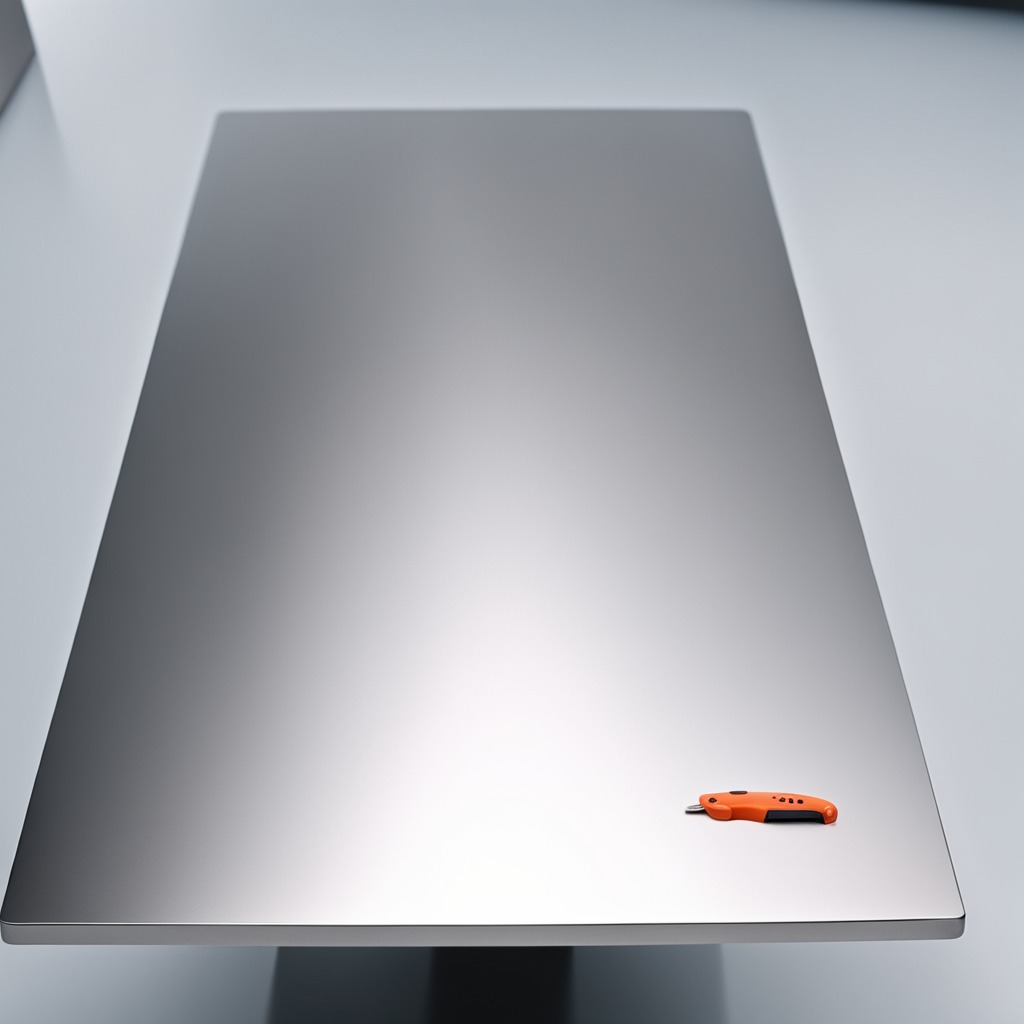
A utility knife is lying on a stainless steel table in a high-end prototyping lab.